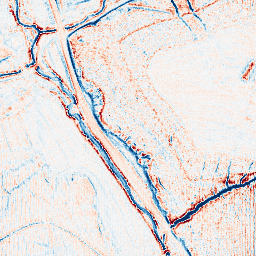
Category: edge_preserving
Decomposition family: anisotropic_diffusion
Decomposition parameters: iterations: 10
kappa: 30
gamma: 0.15
Upsampling method: fft_zeropad
Upsampling parameters: scale: 8
Upsampling scale: 8